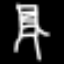
Label: chair